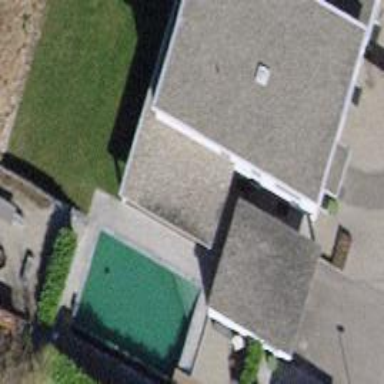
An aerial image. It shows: Swimming pool located in leisure land.